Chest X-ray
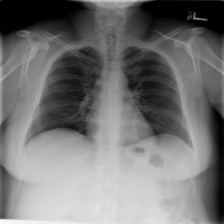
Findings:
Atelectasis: negative
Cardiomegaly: negative
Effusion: negative
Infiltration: positive
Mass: negative
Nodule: negative
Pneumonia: negative
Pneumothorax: negative
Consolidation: negative
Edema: negative
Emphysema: negative
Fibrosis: negative
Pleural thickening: negative
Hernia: negative